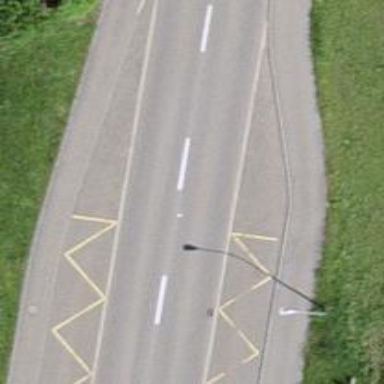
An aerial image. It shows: Public transport stop position.